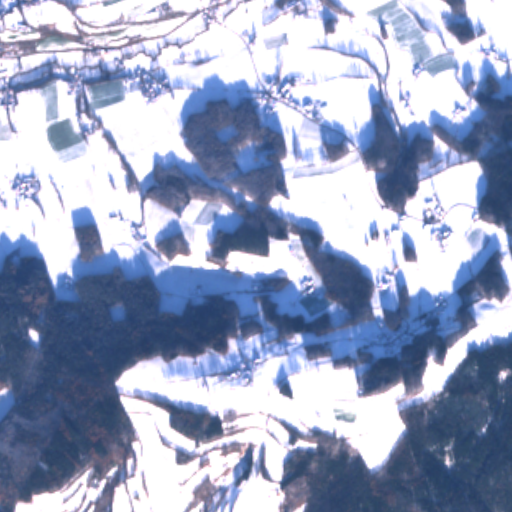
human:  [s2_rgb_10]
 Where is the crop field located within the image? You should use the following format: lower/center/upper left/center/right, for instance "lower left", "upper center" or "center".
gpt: The crop field is located in the lower left of the image.
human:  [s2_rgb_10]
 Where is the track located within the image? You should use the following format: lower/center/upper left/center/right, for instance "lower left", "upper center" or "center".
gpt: There is no track in the image.